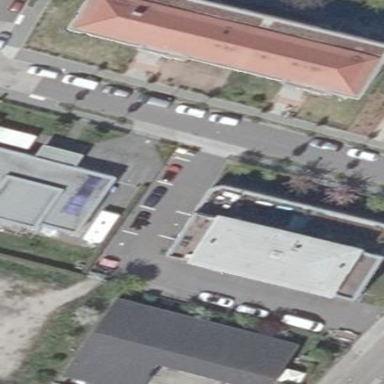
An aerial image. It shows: Commercial building.